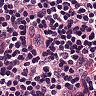
Metastatic tissue present: no